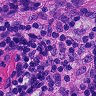
Metastatic tissue present: no